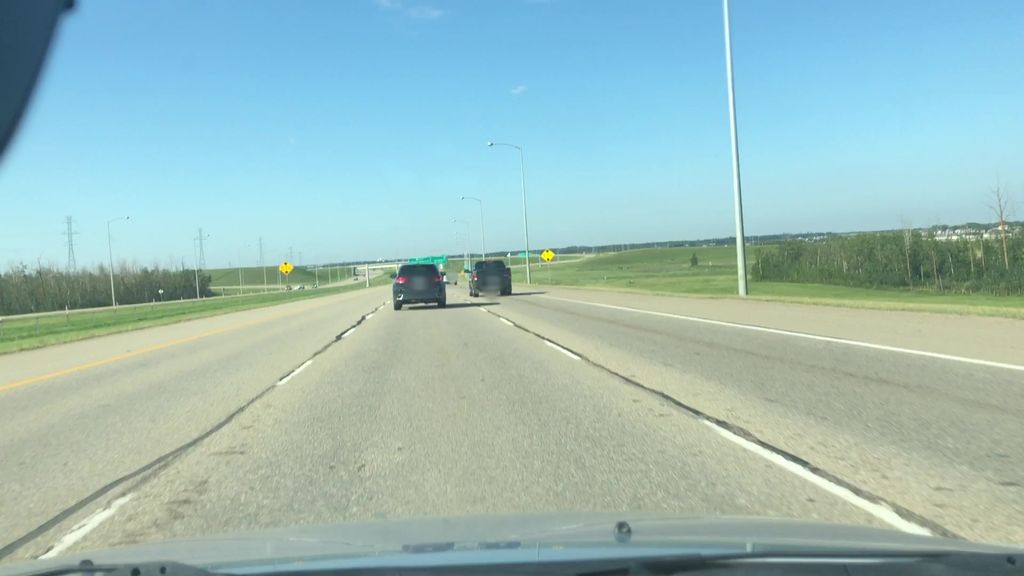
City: edmonton